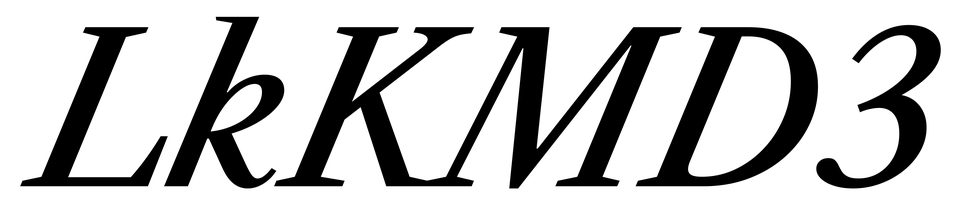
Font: LibreCaslonText-Italic_Medium_Italic